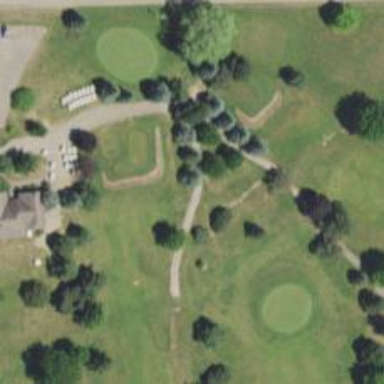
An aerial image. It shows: Service road used as golf cart path.